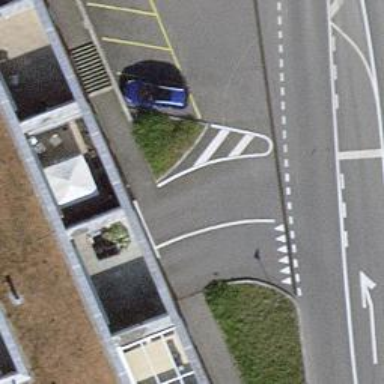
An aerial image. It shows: Parking entrance.